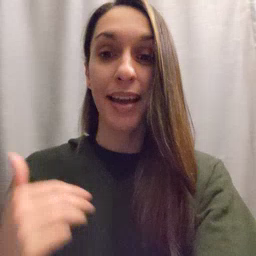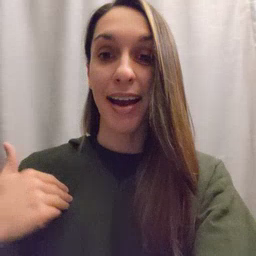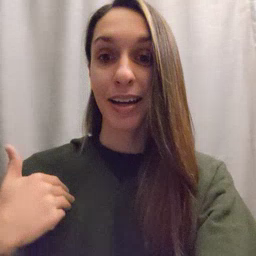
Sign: animal